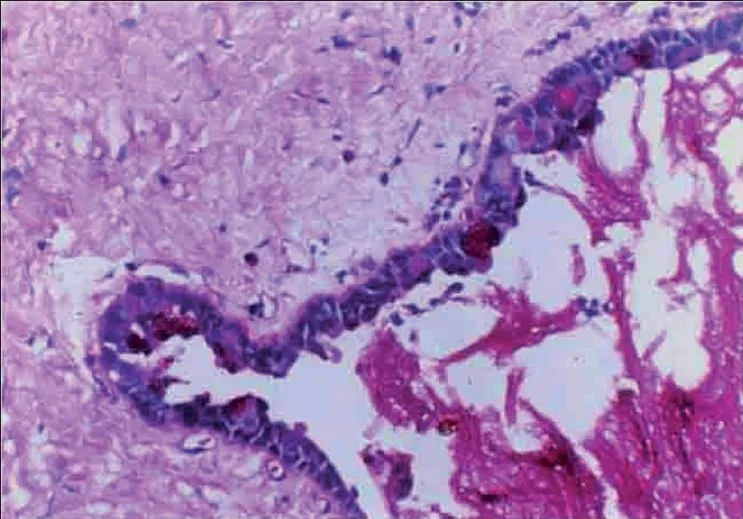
PAS stain: Clear cells showing positivity (without diastase).
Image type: pathology (pas)